Question: I am trying to setup my XML layout but for some reason there are a lot of space in between.
It looks like:

My XML looks like:
'''
<?xml version="1.0" encoding="utf-8"?>
<RelativeLayout xmlns:android="http://schemas.android.com/apk/res/android"
xmlns:tools="http://schemas.android.com/tools"
android:layout_width="match_parent"
android:layout_height="match_parent"
android:paddingBottom="5dp"
android:paddingLeft="5dp"
android:paddingRight="5dp"
android:paddingTop="5dp"
tools:context=".MainActivity"
android:background="@drawable/bginset4" >
<LinearLayout
android:layout_width="fill_parent"
android:layout_height="wrap_content"
android:orientation="vertical"
android:paddingLeft="6dp"
android:paddingRight="6dp" >
<TextView
android:id="@+id/txtTheFileName"
android:layout_width="match_parent"
android:layout_height="wrap_content"
android:gravity="center_vertical"
android:layout_marginBottom="0dp"
android:layout_marginTop="8dp"
android:textSize="14dp"
android:textStyle="bold"
android:textColor="#0093DD"
android:layout_marginLeft="7dp"
android:background="#ff0000" />
<TextView
android:id="@+id/tvSavedTotalToll"
android:layout_width="match_parent"
android:layout_height="wrap_content"
android:gravity="center_vertical"
android:layout_marginTop="8dp"
android:textSize="14dp"
android:textStyle="bold"
android:textColor="#0093DD"
android:layout_marginLeft="7dp"
android:background="#00ff00" />
<EditText
android:id="@+id/etFileContents"
android:layout_width="fill_parent"
android:layout_height="wrap_content"
android:layout_marginBottom="0dp"
android:layout_marginLeft="0dp"
android:layout_marginRight="0dp"
android:layout_marginTop="0dp"
android:ems="10"
android:gravity="top"
android:inputType="textMultiLine|textNoSuggestions"
android:lines="18"
android:paddingLeft="6dp"
android:scrollbars="vertical"
android:singleLine="false"
android:textColor="#999999"
android:textSize="14dp"
android:textStyle="normal" >
<requestFocus />
</EditText>
<Button
android:id="@+id/btnClose"
android:layout_width="match_parent"
android:layout_height="wrap_content"
android:layout_marginBottom="0dp"
android:layout_marginLeft="0dp"
android:text="Close Window"
android:textStyle="bold"
android:textColor="#FFFFFF"
android:shadowColor="#000000"
android:shadowDx="1"
android:shadowDy="1"
android:shadowRadius="2"
android:background="@drawable/closebutton" />
</LinearLayout>
</RelativeLayout>
'''
I added the background color to differentiate. I am not sure why the object with red and green background has so much space below them. Any idea how to fix the issue?
I am just looking to put Trip Name and then a small space and then Total Toll Amount and then the button all the way on the bottom and any space left in between to store the multiline edittext.
Please help.
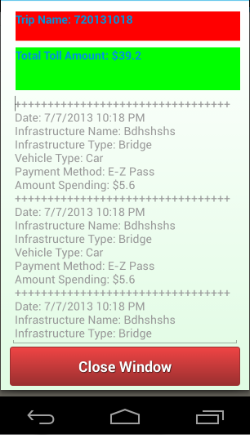
Answer: Remove the 'android:layout_marginTop="8dp"' from both your 'TextView's': 'txtTheFileName' and 'tvSavedTotalToll'. That is the reason for more space.